Platform: macOS
Application: Arc Browser
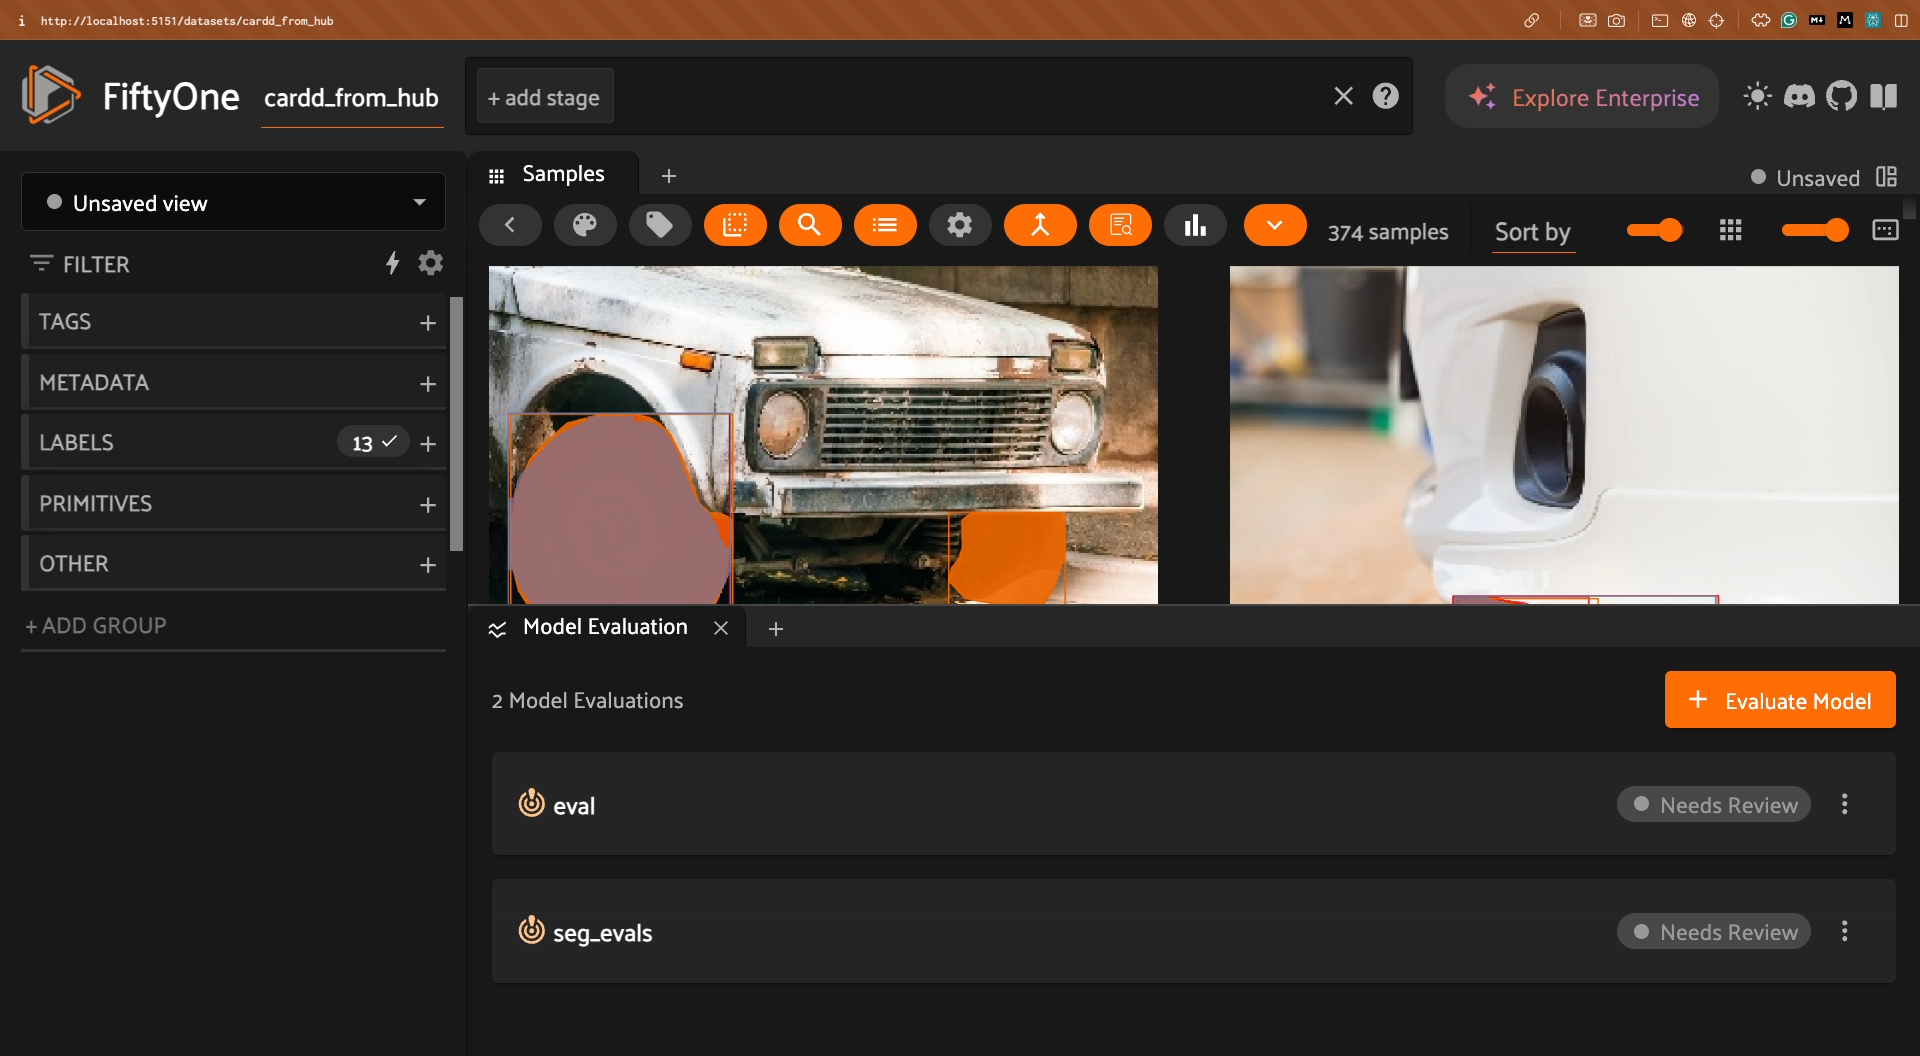
task_description: Locate the samples panel
action_type: hover
element_info: Menu Item
steps_since_start: 1